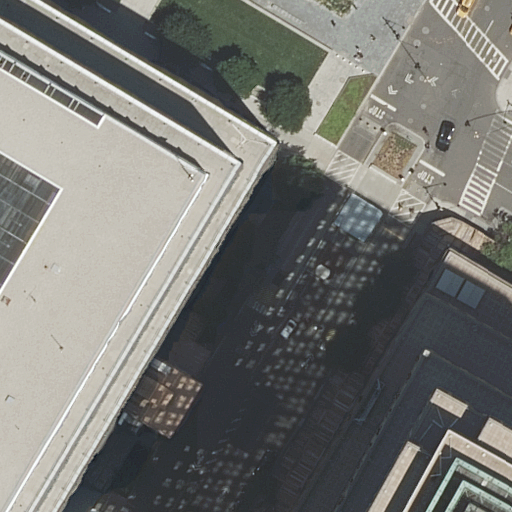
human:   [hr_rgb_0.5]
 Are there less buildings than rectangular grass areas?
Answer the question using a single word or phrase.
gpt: no

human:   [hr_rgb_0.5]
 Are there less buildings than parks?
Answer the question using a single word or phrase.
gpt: no

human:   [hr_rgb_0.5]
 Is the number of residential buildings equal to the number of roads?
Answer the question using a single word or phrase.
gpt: no

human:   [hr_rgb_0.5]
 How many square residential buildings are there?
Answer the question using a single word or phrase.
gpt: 0

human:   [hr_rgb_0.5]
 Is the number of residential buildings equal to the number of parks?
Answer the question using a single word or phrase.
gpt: yes

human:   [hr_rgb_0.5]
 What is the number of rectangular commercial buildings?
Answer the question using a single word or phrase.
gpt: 0

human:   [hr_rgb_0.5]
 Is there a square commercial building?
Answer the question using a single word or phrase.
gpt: no

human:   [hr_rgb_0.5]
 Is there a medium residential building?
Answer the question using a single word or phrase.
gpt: yes

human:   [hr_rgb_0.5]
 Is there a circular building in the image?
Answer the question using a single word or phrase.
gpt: no

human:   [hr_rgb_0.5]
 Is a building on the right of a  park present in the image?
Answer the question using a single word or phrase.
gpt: yes

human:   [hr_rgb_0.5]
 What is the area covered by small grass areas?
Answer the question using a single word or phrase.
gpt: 0m2

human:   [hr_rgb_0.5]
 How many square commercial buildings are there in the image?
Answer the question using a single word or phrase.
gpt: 0

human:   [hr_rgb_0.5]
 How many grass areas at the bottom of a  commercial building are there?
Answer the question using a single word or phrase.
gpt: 0

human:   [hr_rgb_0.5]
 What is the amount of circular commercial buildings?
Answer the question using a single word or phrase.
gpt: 0

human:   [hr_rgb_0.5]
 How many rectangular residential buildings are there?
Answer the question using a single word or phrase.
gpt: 2

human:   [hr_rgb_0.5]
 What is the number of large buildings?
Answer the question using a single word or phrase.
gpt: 1

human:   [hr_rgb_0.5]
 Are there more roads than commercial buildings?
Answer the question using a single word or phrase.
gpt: yes

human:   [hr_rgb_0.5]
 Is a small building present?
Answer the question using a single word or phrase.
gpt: no

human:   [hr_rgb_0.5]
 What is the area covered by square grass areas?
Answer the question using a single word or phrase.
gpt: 0m2

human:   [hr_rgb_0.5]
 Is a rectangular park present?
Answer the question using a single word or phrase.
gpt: yes

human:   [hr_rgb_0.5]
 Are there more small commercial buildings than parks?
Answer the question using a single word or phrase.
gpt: no

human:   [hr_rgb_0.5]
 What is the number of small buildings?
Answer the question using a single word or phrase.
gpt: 0

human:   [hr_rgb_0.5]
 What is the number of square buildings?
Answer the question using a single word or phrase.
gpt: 0

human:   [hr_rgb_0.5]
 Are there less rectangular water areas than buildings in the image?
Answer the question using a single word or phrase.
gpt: yes

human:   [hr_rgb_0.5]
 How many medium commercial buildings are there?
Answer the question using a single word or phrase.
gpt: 0

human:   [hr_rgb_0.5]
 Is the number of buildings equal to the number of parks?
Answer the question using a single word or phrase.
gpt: yes

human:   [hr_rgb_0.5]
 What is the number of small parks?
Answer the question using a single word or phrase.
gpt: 0

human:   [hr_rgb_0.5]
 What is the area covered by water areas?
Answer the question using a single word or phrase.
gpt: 0m2

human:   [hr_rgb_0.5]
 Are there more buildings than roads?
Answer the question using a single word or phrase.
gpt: no

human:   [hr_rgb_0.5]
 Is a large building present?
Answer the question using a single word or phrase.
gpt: yes

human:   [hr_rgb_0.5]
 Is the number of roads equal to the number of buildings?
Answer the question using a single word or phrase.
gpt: no

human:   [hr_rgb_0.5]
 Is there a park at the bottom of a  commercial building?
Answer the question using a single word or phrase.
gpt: no

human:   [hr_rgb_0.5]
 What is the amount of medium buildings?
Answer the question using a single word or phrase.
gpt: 1

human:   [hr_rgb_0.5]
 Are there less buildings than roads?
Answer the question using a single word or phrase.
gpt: yes

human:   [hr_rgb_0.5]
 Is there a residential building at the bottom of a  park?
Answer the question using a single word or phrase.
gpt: yes

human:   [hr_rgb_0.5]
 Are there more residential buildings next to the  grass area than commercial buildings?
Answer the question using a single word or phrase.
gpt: yes